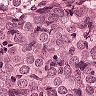
Metastatic tissue present: yes